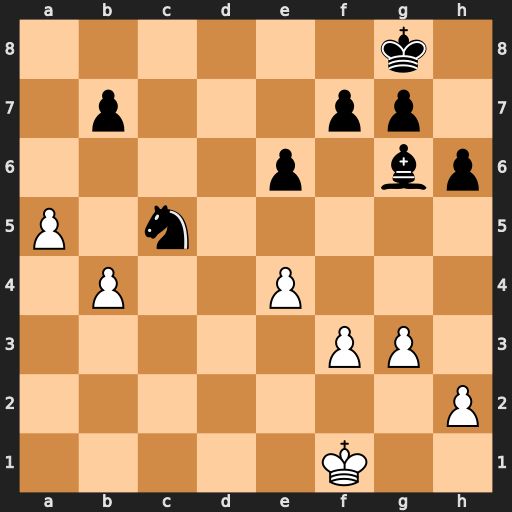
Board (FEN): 6k1/1p3pp1/4p1bp/P1n5/1P2P3/5PP1/7P/5K2
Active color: w
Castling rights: -
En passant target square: -
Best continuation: bxc5 f5 c6 bxc6 a6